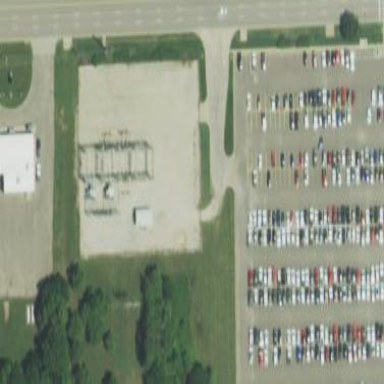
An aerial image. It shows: Distribution-level power substation.